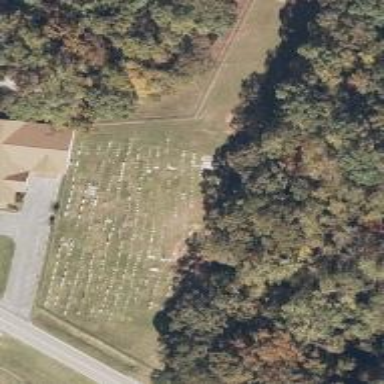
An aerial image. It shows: Grave yard.